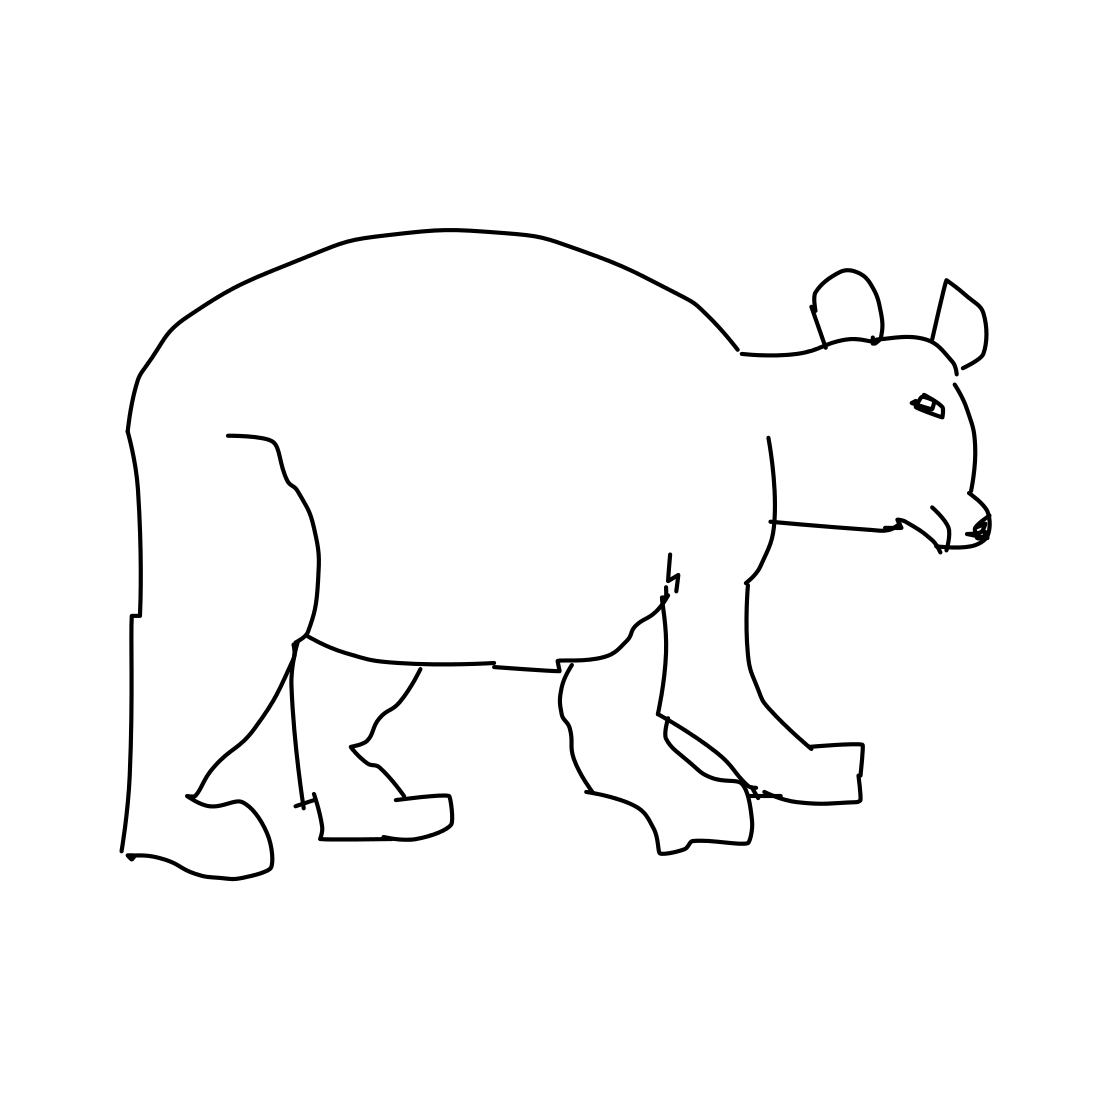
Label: bear (animal)